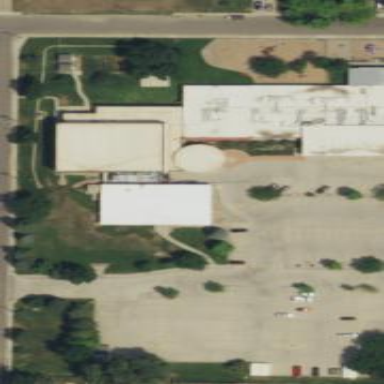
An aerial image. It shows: School.